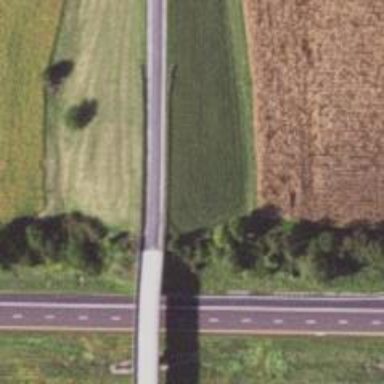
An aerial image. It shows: Residential road passing over viaduct bridge.